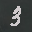
Label: 3